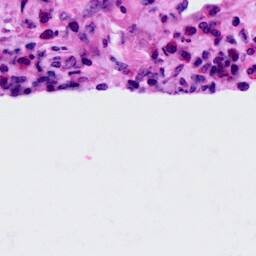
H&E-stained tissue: Cervix